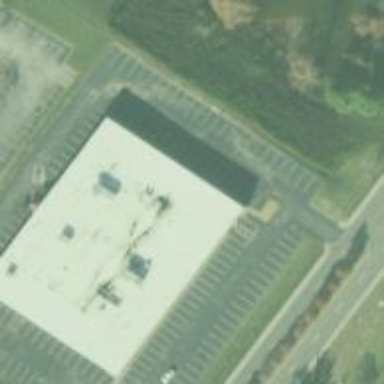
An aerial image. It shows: Parking area with asphalt surface.